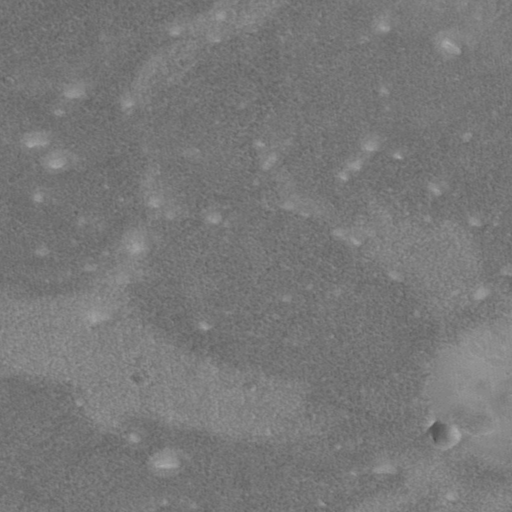
Objects detected: cone